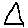
Label: triangle